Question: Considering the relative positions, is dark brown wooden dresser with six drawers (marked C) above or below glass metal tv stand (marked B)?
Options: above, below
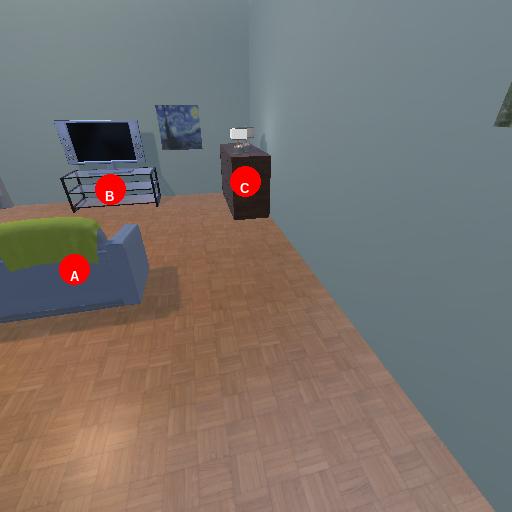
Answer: above